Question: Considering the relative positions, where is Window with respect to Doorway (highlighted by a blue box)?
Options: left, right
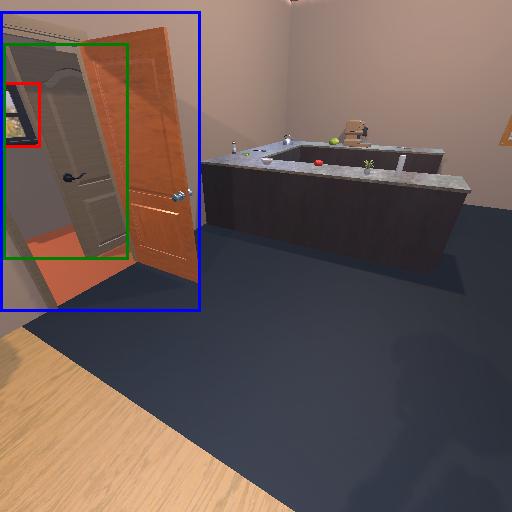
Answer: left